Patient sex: M
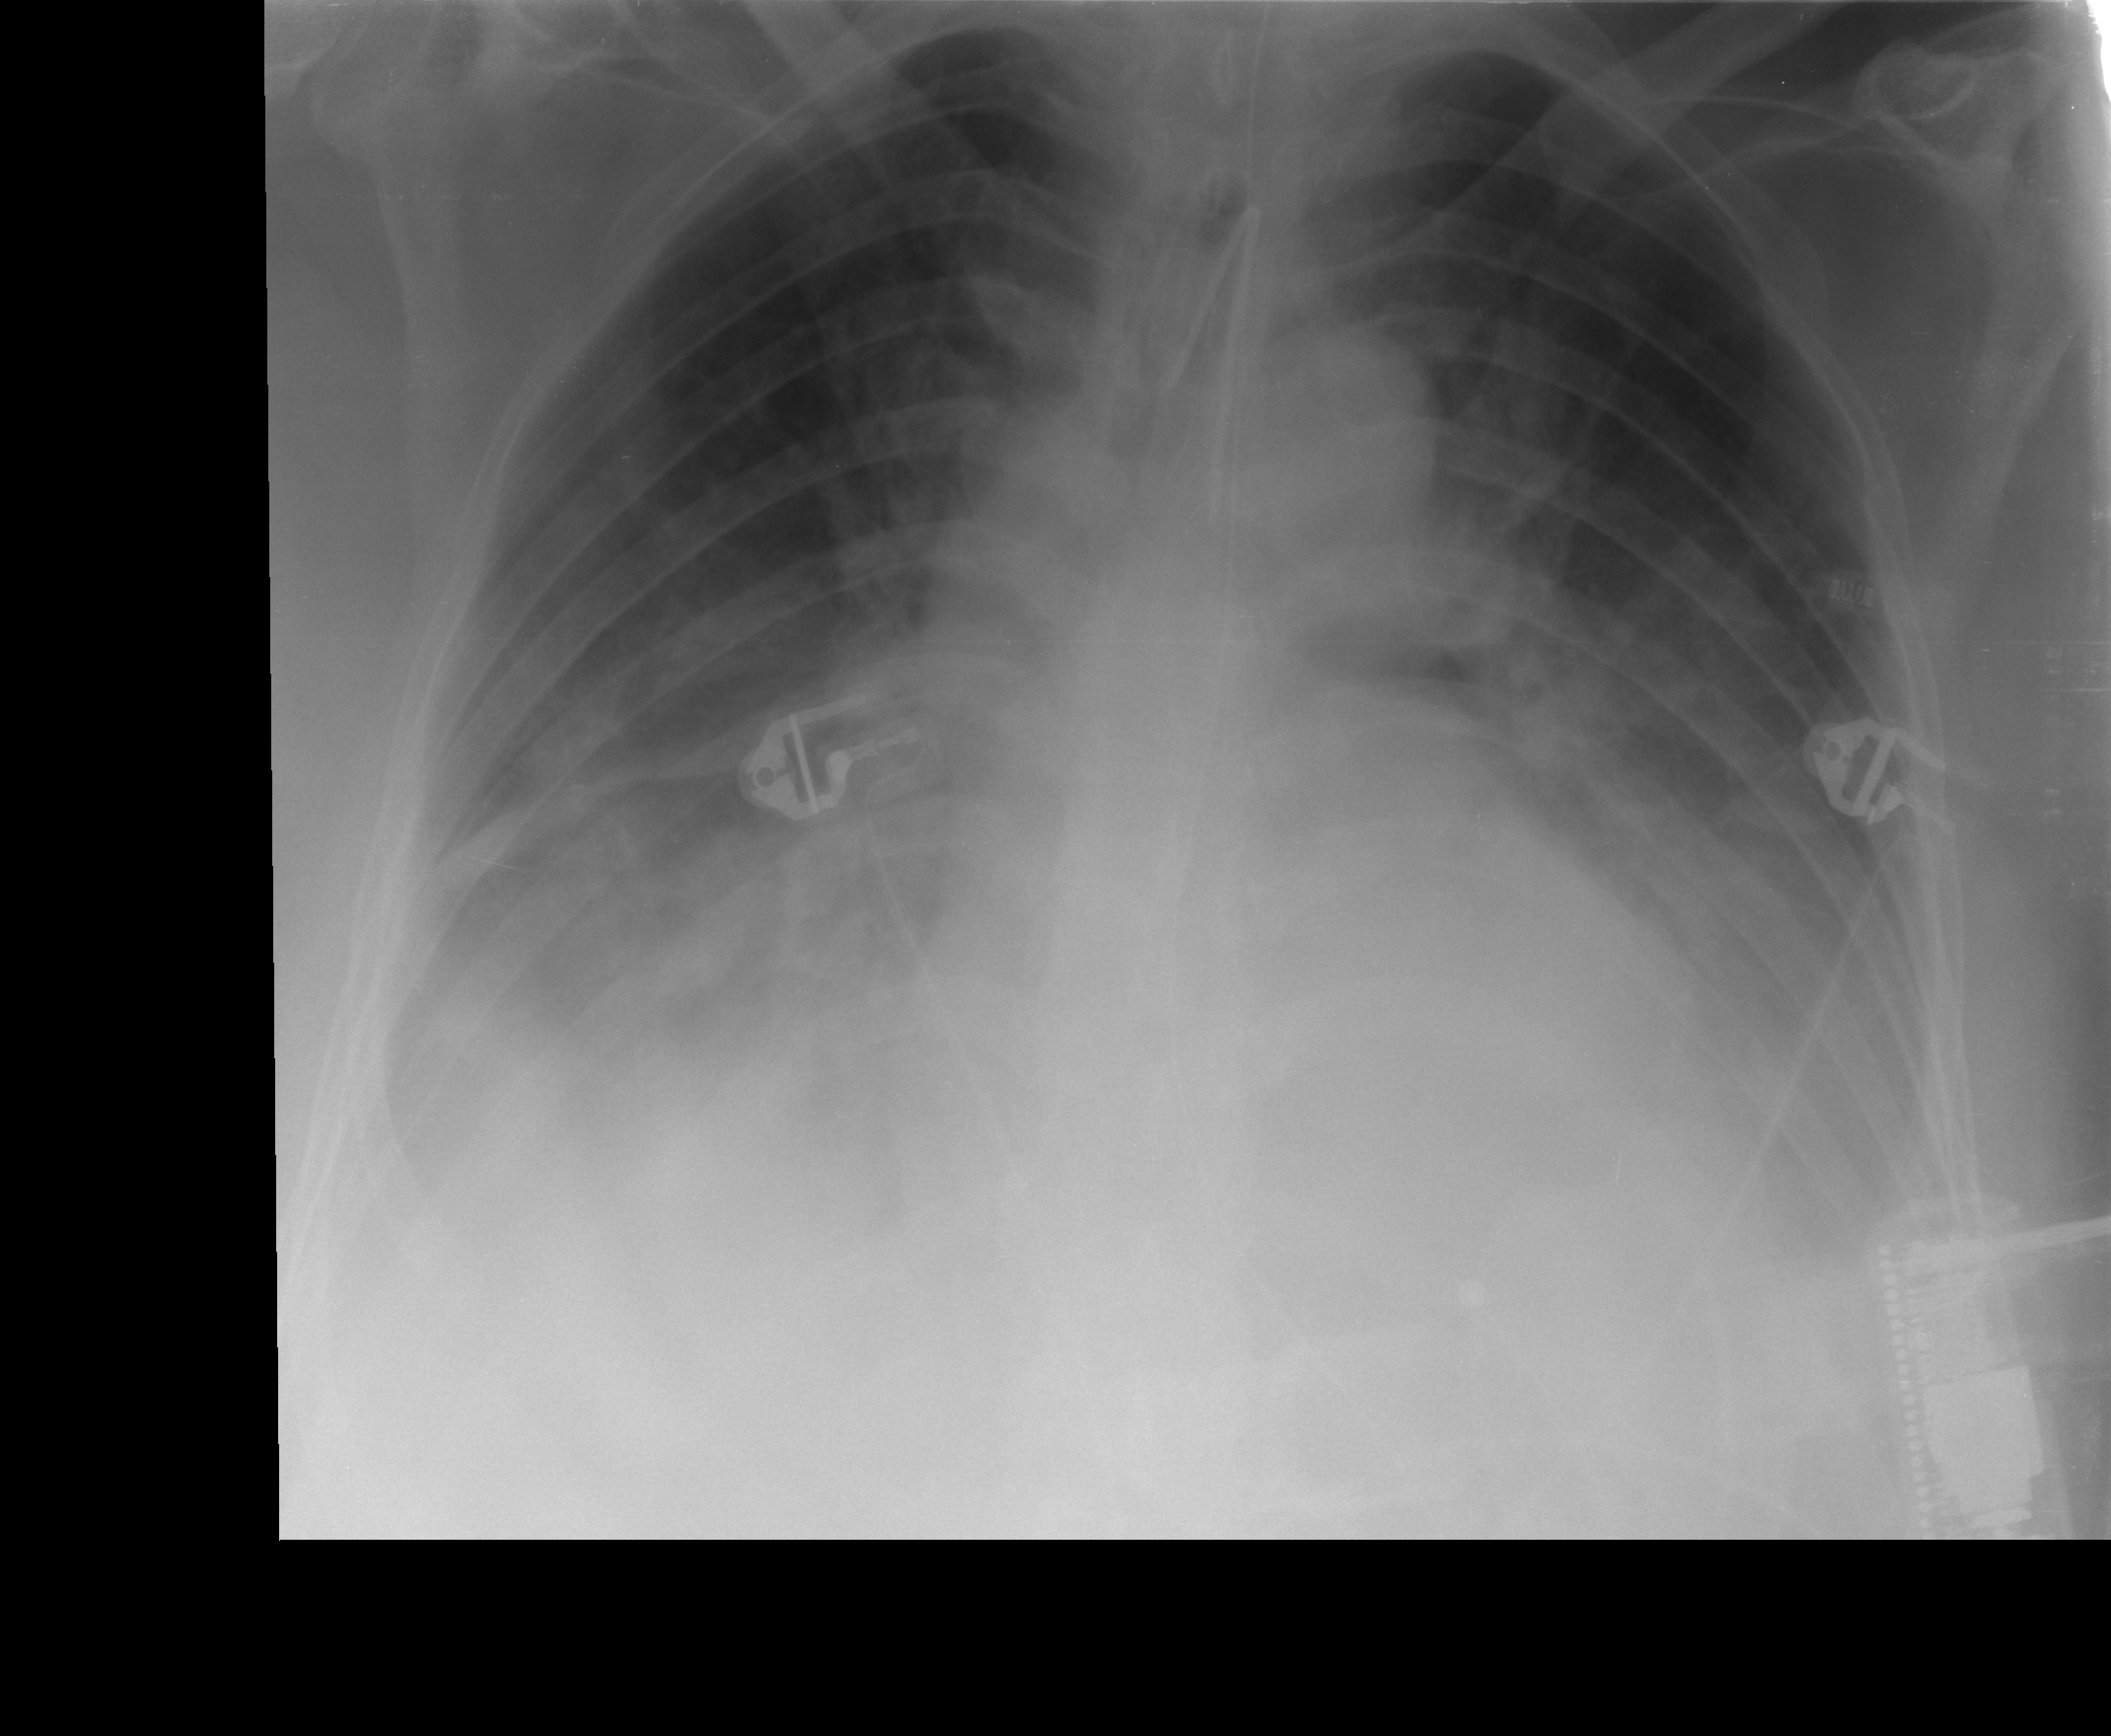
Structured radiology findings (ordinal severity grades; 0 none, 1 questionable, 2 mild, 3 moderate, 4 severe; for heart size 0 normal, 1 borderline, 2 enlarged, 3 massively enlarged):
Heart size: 0
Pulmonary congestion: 0
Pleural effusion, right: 2
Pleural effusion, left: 2
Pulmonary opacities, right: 0
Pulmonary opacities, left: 0
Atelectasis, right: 2
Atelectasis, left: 2